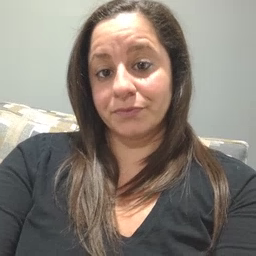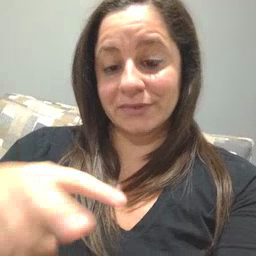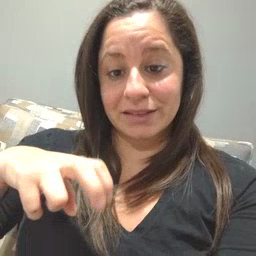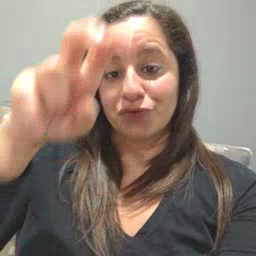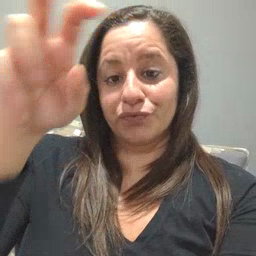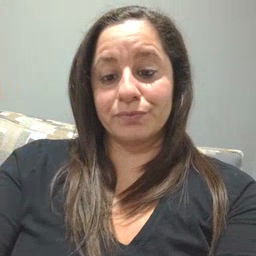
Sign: stairs